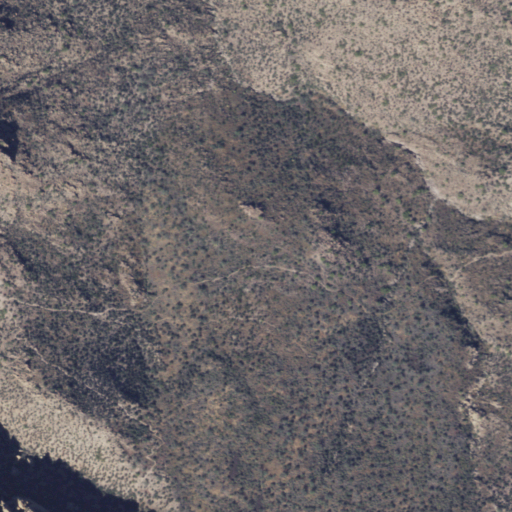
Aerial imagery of gap in Arizona named Bull Pass containing only shrub